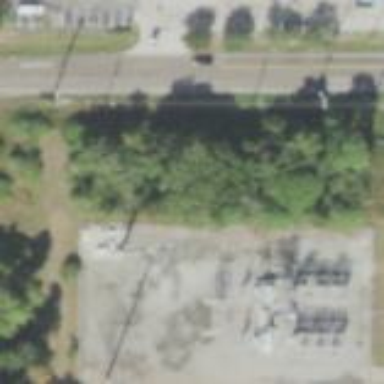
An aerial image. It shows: Outdoor distribution power substation.